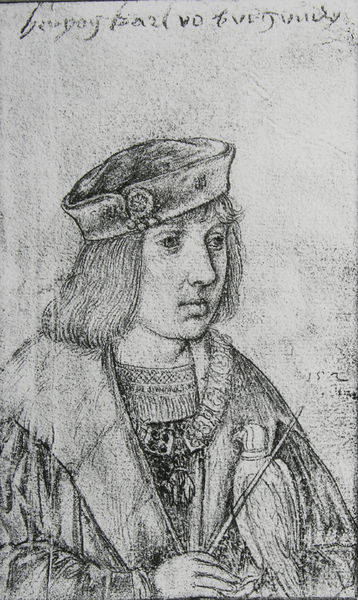
Titel: Herzog Karl von Burgund
Künstler: Hans d.Ä. Holbein
Standort: Berlin
Institution: Staatliche Museen zu Berlin, Kupferstichkabinett
Schlagwörter: adler, falke, hand, mann, umhang, vogel, weiß, hut, nase, schwarz, zeichnung, kappe, mütze, gesicht, kragen, portrait, porträt, haare, mantel, schrift, papier, stab, kette, robe, junge, selbstporträt, wei, knabe, kohle, selbstbildnis, bleistift, pinsel, mittelalter, gelehrter, dürer, schreiber, graphit, pagenschnitt, raubvogel